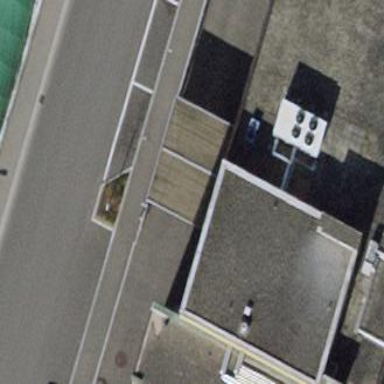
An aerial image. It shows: View of roof of building.